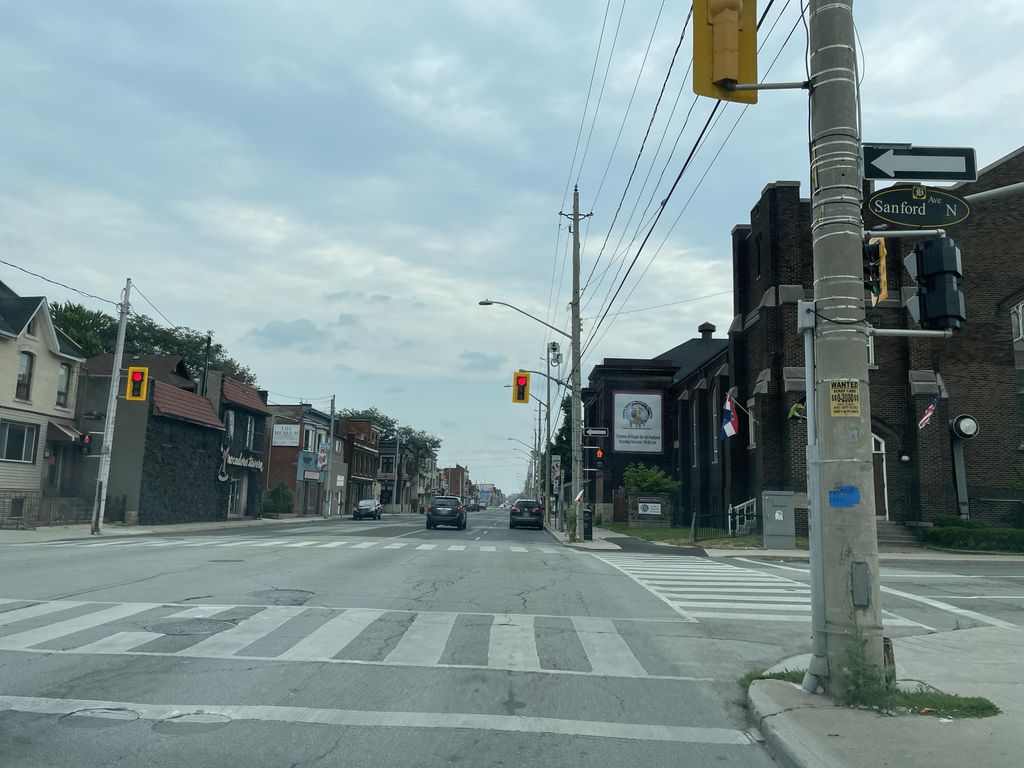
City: hamilton